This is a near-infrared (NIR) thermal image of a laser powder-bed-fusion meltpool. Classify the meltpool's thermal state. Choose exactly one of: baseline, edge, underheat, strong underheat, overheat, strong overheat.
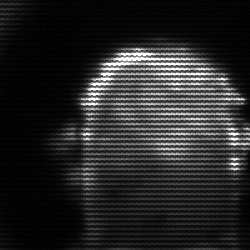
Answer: baseline